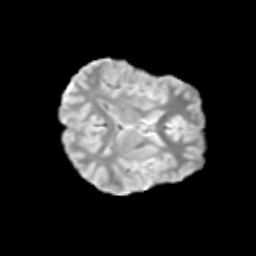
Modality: T2w
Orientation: axial
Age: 11
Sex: female
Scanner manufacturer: siemens
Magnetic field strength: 3 T
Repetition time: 3.8 s
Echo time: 0.07 s